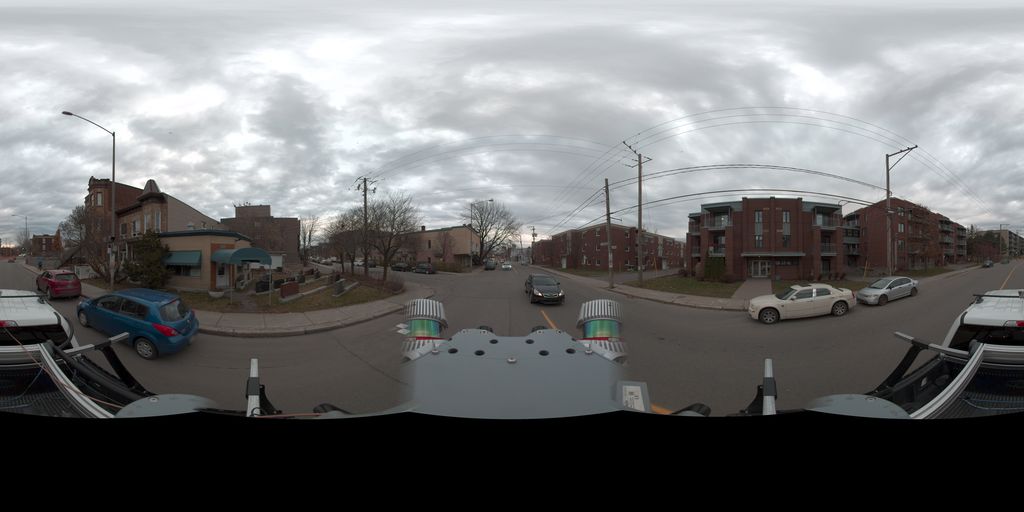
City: quebec_city